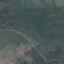
Label: HerbaceousVegetation